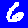
Digit: 6